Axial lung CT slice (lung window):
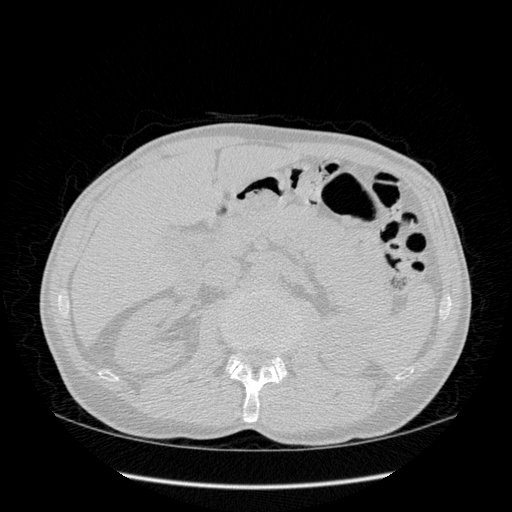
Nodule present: no